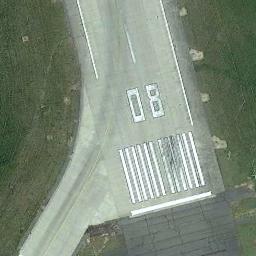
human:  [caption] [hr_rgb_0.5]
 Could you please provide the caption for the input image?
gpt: Next to the runway is a green lawn with white '08' and short-line signs on the runway .

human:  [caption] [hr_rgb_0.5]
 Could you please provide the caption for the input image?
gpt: The runway has a threshold marking and the designation marking is 08 .

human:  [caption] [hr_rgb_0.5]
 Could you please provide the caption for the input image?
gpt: The runway is on the grass .

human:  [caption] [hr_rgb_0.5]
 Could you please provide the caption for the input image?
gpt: The runway is marked with white Numbers .

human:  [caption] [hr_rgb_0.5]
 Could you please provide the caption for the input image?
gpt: There are green lawns beside the runway .